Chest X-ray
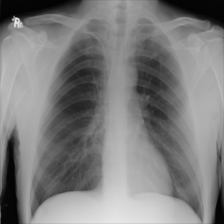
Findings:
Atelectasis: negative
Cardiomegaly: negative
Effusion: negative
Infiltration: negative
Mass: negative
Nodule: negative
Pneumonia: negative
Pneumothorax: negative
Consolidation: negative
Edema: negative
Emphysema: negative
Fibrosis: negative
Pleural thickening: negative
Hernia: negative